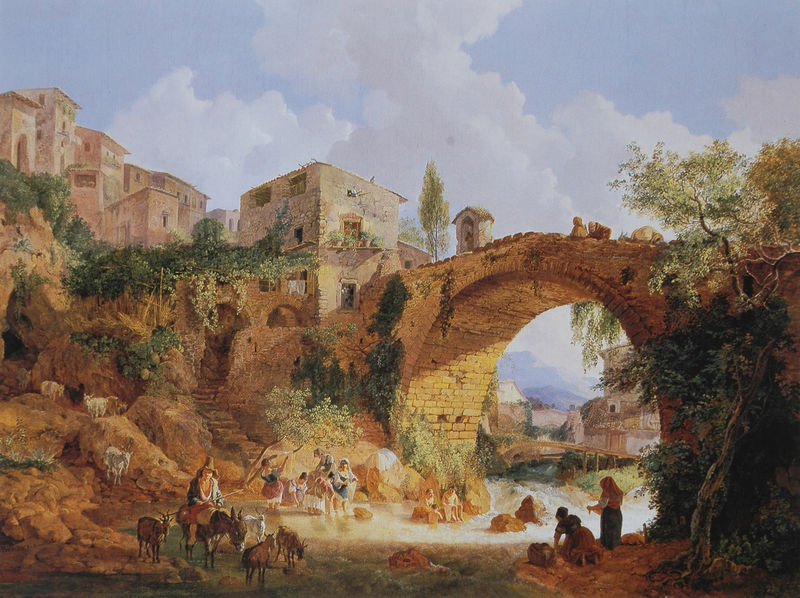
Titel: An der Ponte Salaro vor Rom
Künstler: Heinrich Bürkel
Institution: (Privatbesitz)
Schlagwörter: baum, berg, blau, blätter, felsen, gemälde, himmel, laub, mann, schatten, wasser, weiß, wolken, baden, badende, bäume, fluss, frauen, gelb, grün, landschaft, menschen, ocker, see, stadt, ufer, wäsche, braun, fenster, frau, grau, hell, hut, kleid, licht, männer, schwarz, dach, gebäude, haus, tier, tiere, weg, wolke, beige, alt, architektur, mensch, stein, steine, bach, birke, flusslauf, häuser, vieh, zweige, brücke, busch, büsche, gewässer, sonne, sträucher, boden, kind, pflanzen, tal, esel, kinder, pferd, pferde, reiter, stock, ranken, reiten, gischt, sommer, bogen, italien, ort, süden, abhang, lehm, warm, fels, hang, sonnenlicht, dorf, dächer, mauer, ziegel, vegetation, steil, backstein, idylle, böschung, steg, treppe, treppen, olive, aufgang, stufen, tor, bögen, bad, waschen, ruine, schaf, steinbrücke, torbogen, mauerwerk, waschend, ruinen, sonnig, maultier, arkaden, ziegelsteine, ländlich, mauern, wanderer, mönch, stute, pinie, arkadien, joch, hirte, hirten, ziege, hengst, verfallen, toskana, ziegen, flachdach, südländisch, pultdach, stuten, baume, wäscherinnen, hengste, waschen esel, horten, waschfrauen, 19. jahrhundert, rf, wegschrein, wolfken